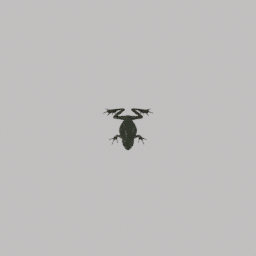
Label: animals